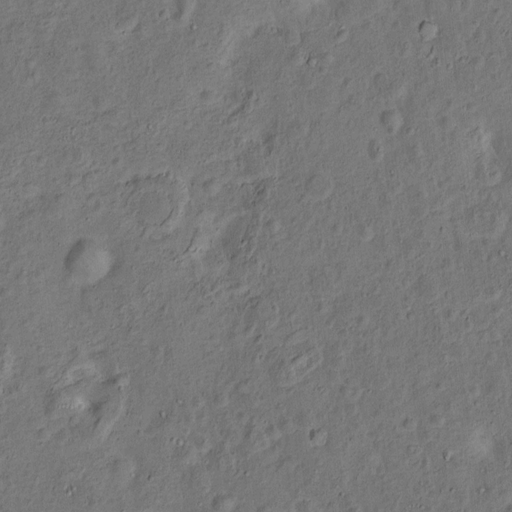
Classes present: Background, Cone